Field crop: maize
Growth stage: 1
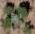
Species: chenopodium